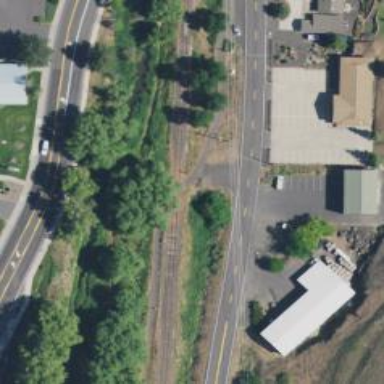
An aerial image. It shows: Railway crossing.